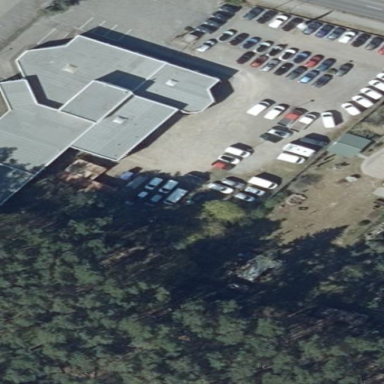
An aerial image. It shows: Commercial building housing car repair shop.